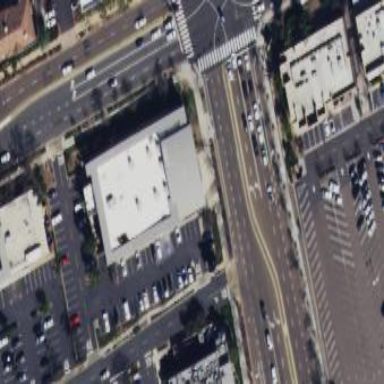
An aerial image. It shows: Commercial building.